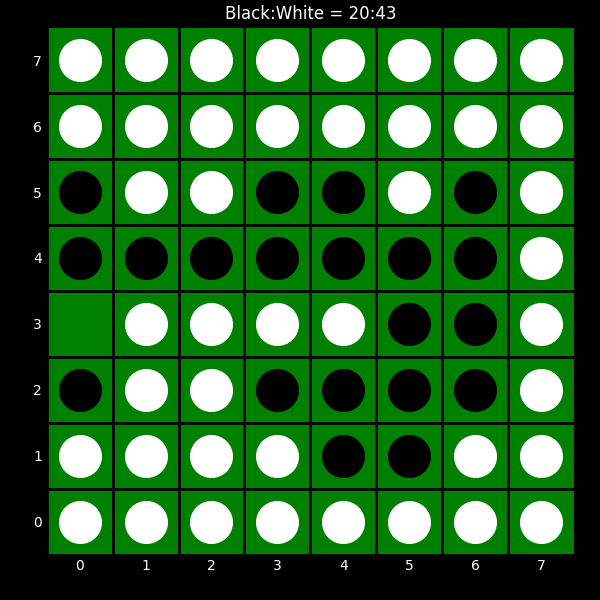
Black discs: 20
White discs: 43